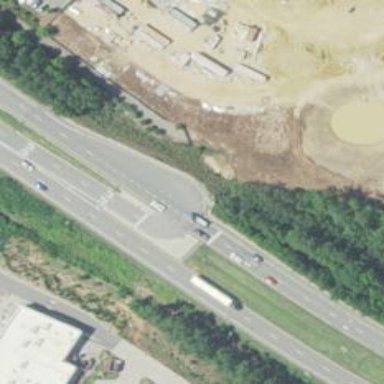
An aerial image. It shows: Asphalt trunk link road.